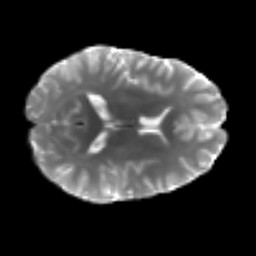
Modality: T2w
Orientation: axial
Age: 27
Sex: female
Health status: ill
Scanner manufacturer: siemens
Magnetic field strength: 3 T
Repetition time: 6.5 s
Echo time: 0.062 s